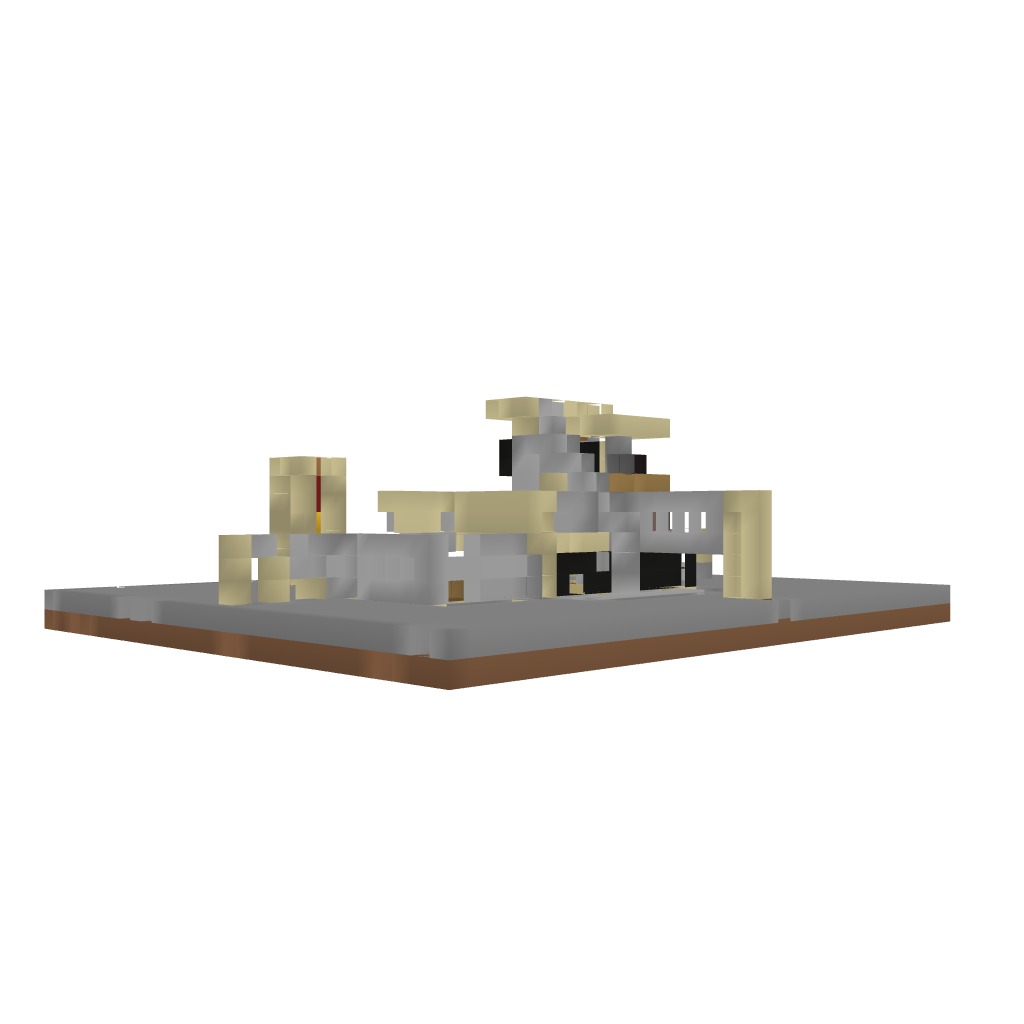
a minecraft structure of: Sabulo Tectum